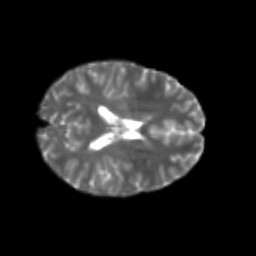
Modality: T2w
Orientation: axial
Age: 20
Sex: female
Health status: healthy
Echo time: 0.074 s